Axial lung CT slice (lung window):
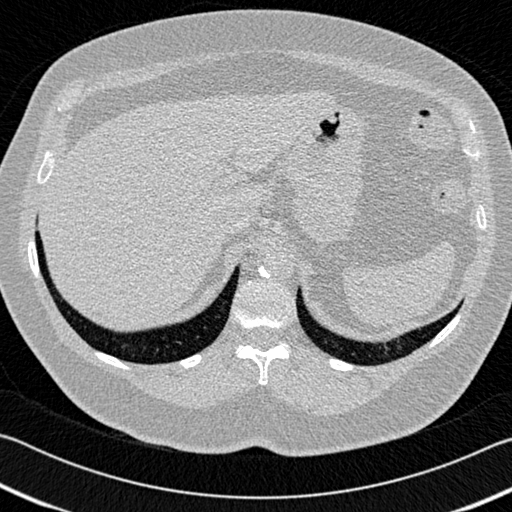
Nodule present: no